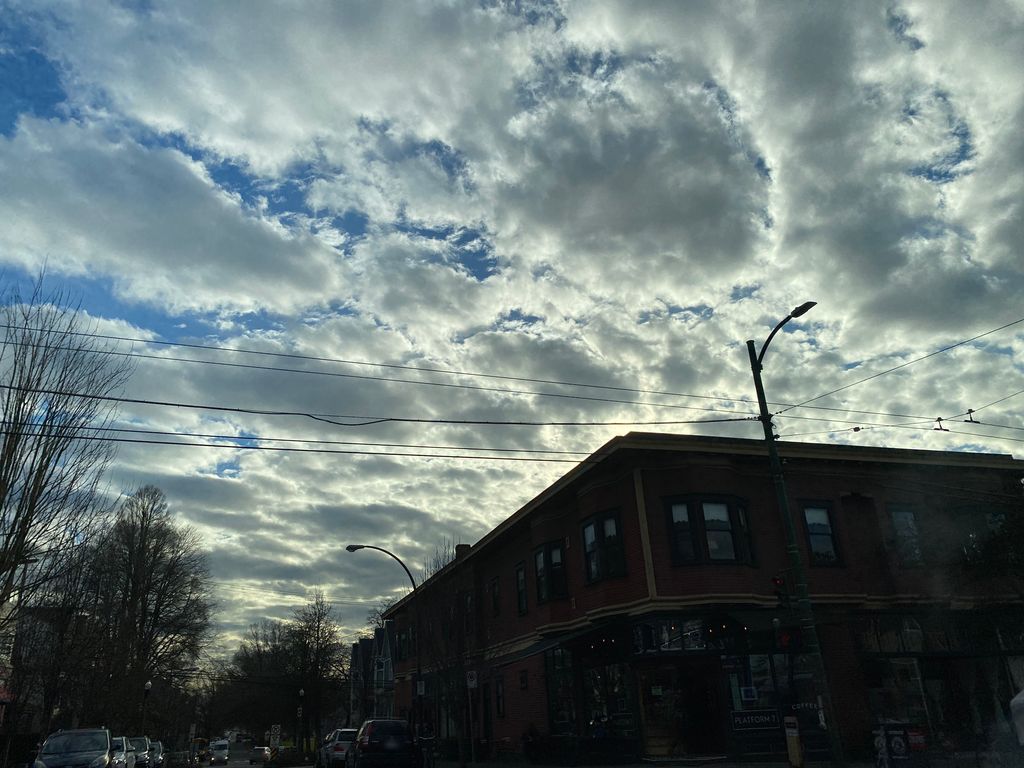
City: vancouver